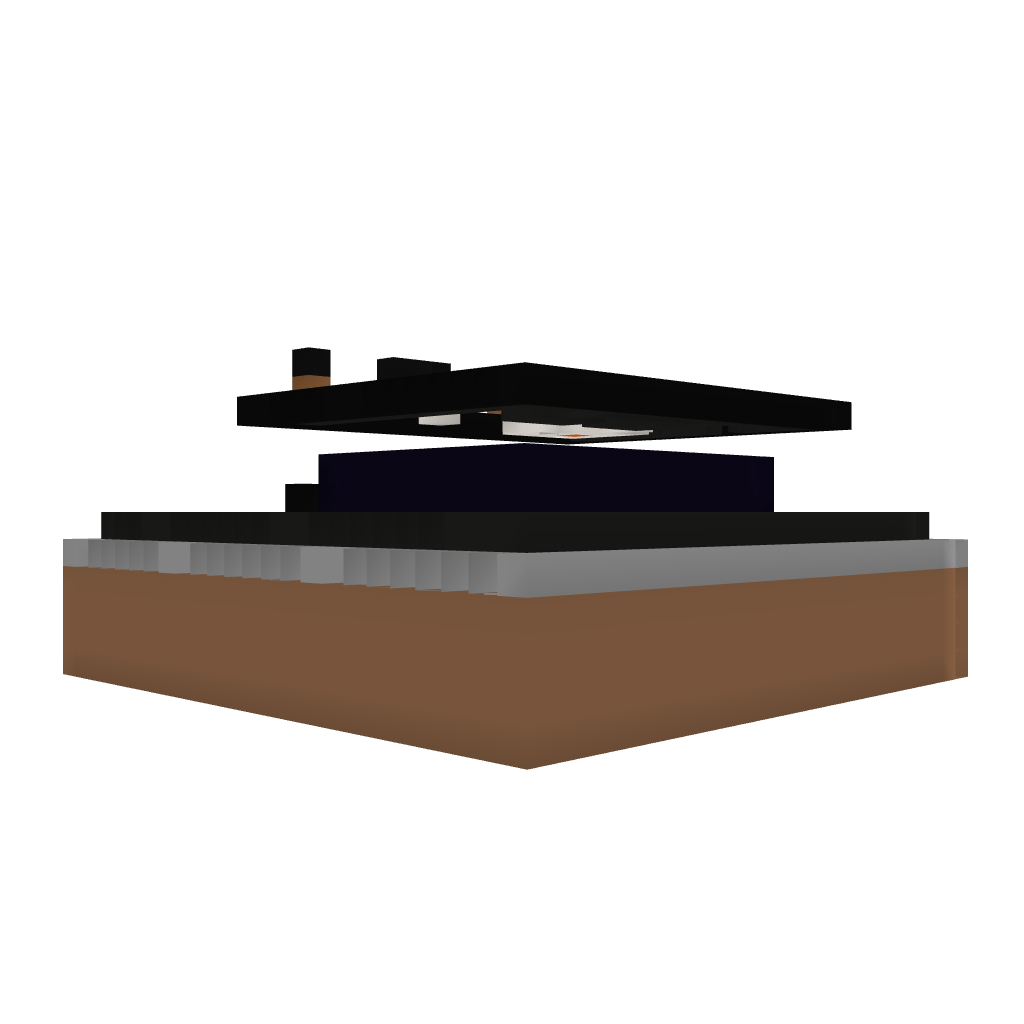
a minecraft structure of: Modern Style Bank